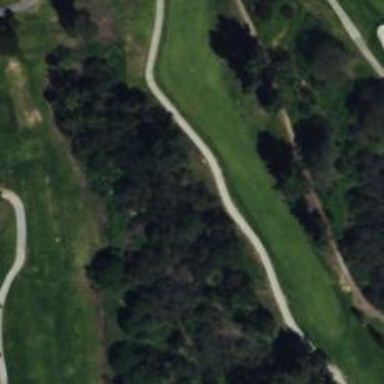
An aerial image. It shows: View of golf hole.